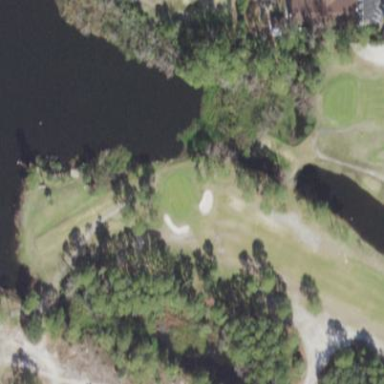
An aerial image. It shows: Grassy area designated as golf fairway.